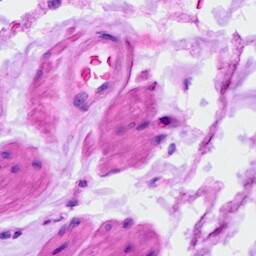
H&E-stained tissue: Ovarian